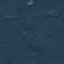
Land use / land cover: Forest